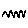
Label: zigzag